Brain MRI, t1w sequence, axial 2D slice.
Patient: age 38, sex F, weight 78 kg, height 1.78 m
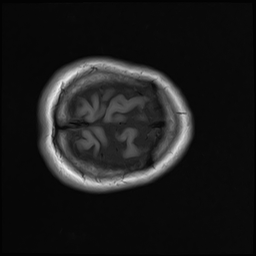